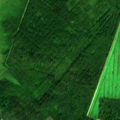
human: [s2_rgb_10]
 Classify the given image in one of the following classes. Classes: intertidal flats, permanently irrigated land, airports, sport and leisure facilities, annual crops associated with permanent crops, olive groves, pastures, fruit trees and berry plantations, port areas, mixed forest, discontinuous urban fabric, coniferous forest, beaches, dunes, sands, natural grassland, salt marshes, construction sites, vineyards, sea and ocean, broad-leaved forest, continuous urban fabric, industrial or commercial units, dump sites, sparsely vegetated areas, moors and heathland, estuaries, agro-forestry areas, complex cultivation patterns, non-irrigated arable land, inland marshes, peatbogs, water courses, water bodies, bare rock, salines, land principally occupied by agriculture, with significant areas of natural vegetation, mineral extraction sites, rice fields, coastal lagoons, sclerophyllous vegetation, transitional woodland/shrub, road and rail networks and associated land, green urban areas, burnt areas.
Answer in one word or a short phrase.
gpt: non-irrigated arable land, broad-leaved forest, coniferous forest, mixed forest, transitional woodland/shrub